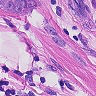
Metastatic tissue present: yes